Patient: sex M, age 62
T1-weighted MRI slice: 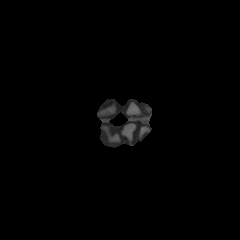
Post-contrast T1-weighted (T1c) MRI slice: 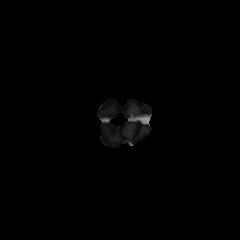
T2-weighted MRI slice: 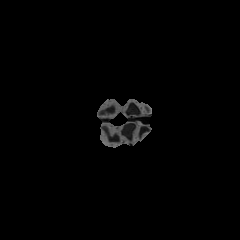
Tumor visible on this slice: no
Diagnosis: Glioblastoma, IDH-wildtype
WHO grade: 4